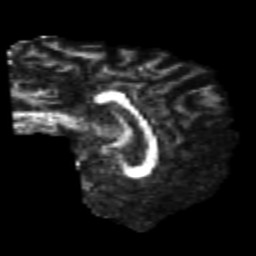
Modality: FA
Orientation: sagittal
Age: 24
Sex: male
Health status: healthy
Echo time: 0.074 s